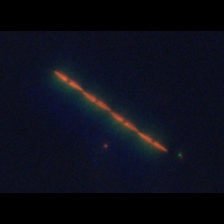
Taxon: Psuedo-nitzschia
Group: Diatoms